Question: I want to freeze my page headers and columns like so:

I can freeze my headers absolutely fine and dandy:
'''
$highestRowCount = $sheet->getHighestRow();
$highestColumnCount = $sheet->getHighestColumn();
$sheet->freezePane( "{$highestColumnCount}2" );
'''
But when I then add another freeze on the columns:
'''
$sheet->freezePane( "D{$highestRowCount}" );
'''
It breaks excels ability to scroll...
How might I go about doing this?
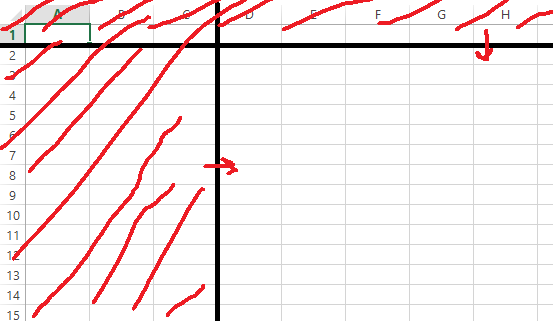
Answer: You can only have one single freezePane on any individual worksheet, so you set the address to cover both horizontal and vertical, e.g.
'''
$sheet->freezePane( "D2" );
'''